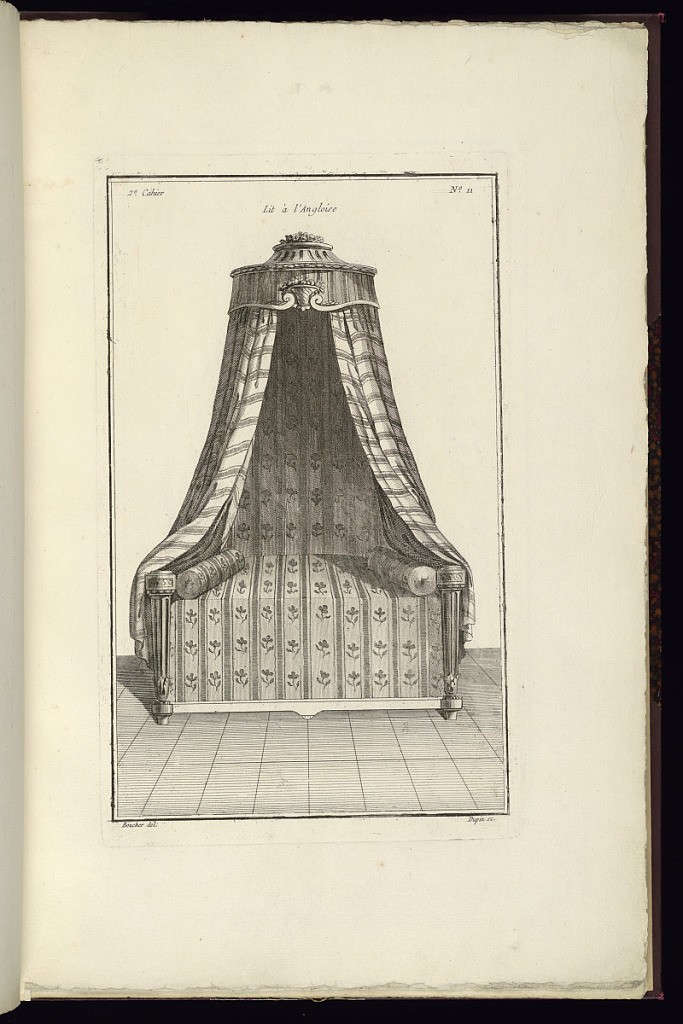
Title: Lit à l'Angloise
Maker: Juste-François Boucher, French, 1736 – 1782
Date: ca. 1775
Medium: Engraving on off white laid paper
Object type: Print
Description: Design for a bed with a canopy decorated at the top with a bouquet of flowers, bound leaves, and rosettes. The drapery is striped, and the bedding is decorated with rosettes. The plate is signed.